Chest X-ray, AP view. Patient: 62 years old, sex M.
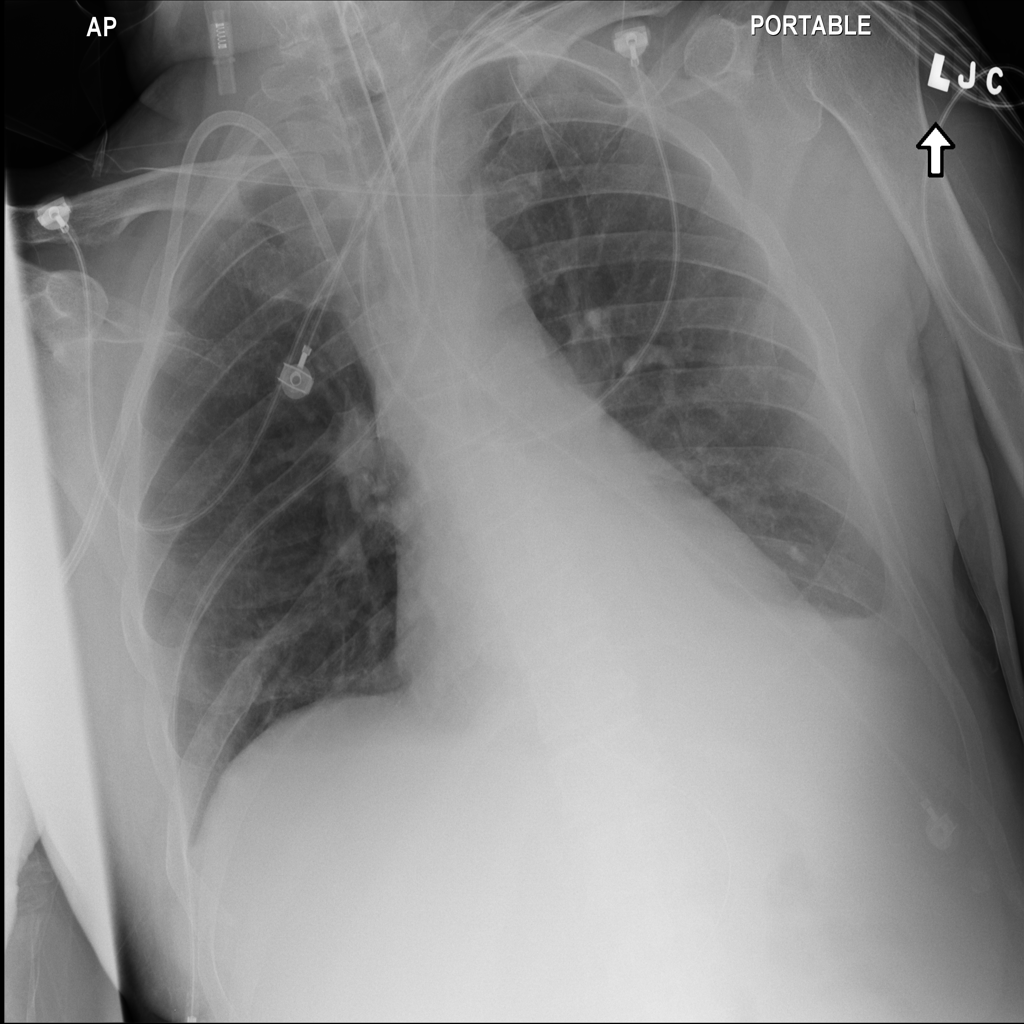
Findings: Effusion, Infiltration